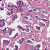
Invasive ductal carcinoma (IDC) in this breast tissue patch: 1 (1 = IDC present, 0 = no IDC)